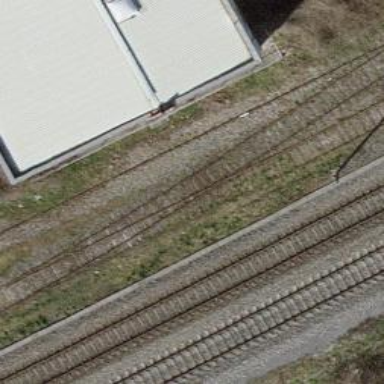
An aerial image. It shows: Railway yard with one track in service.